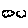
Label: cloud